Question: I created a new repository on GitHub and pushed some work on to its master branch but somehow when I again tried to commit and push some stuff onto it, the terminal said that the git doesn't exist. So I git init another directory with almost the same file and added origin again using git remote add origin <URL> and now when I push the work it gives this error.  How can I overwrite the existing files?
P.S. I am a code newbie
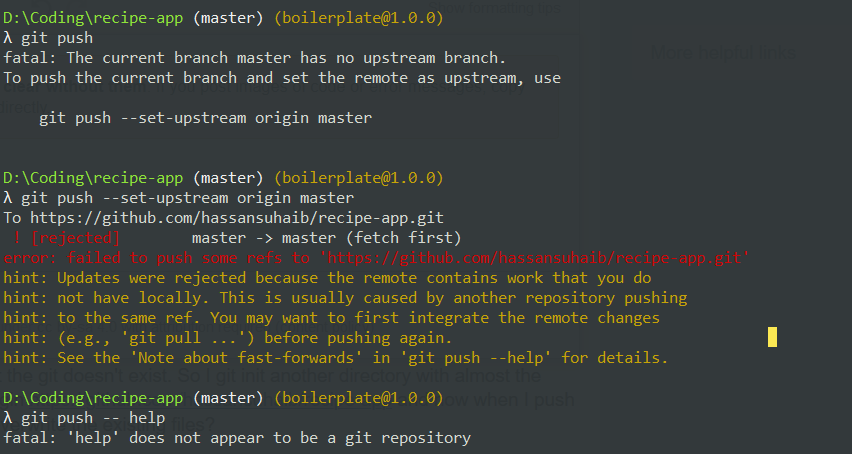
Answer: Whenever there is difference of work in the repository and local machine(repo has something extra then local machine) or there are some untracked files on your repo, what I normally do is 'git pull' first to match all the work and on repo and the local machine then 'git push -u origin master'. I hope this helps you in the future.